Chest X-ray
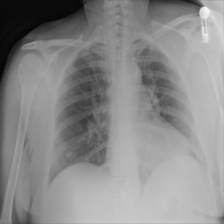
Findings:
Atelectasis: negative
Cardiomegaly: negative
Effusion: negative
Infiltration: negative
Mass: negative
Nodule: positive
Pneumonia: negative
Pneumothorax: negative
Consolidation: negative
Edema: negative
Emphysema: negative
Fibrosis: negative
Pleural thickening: negative
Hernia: negative